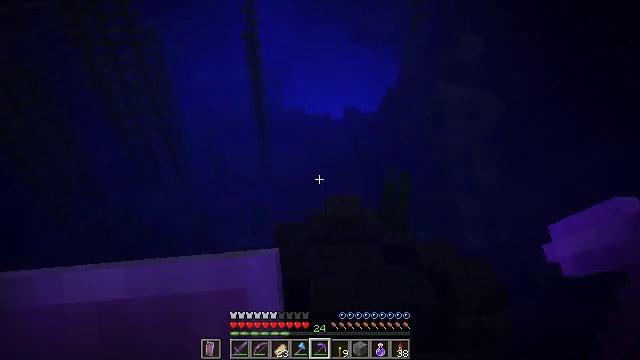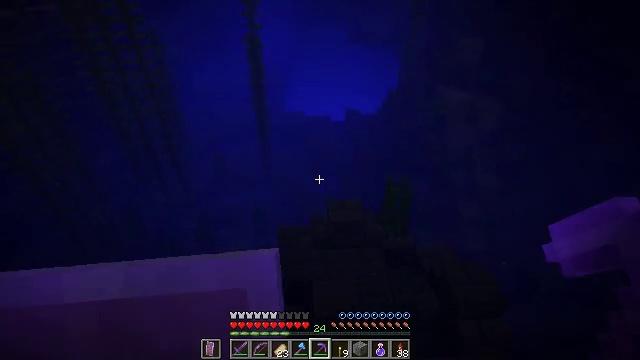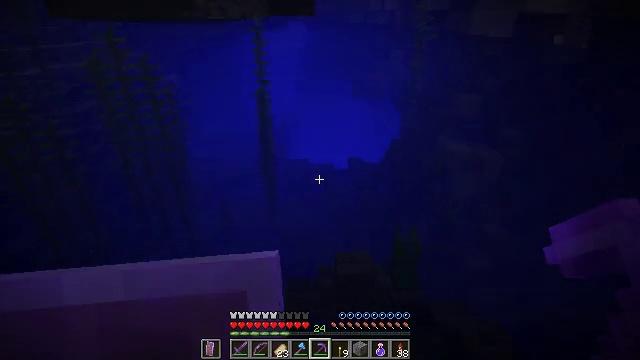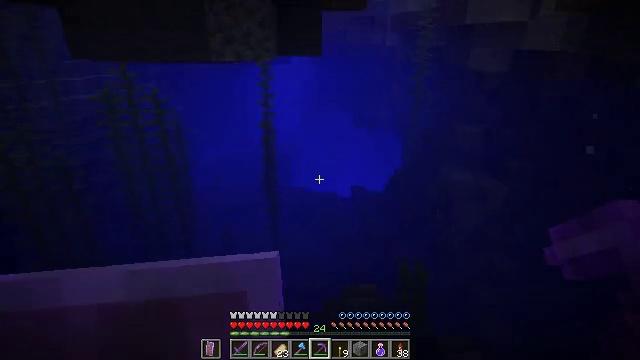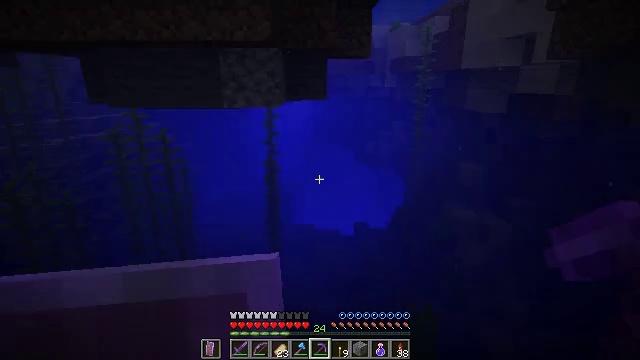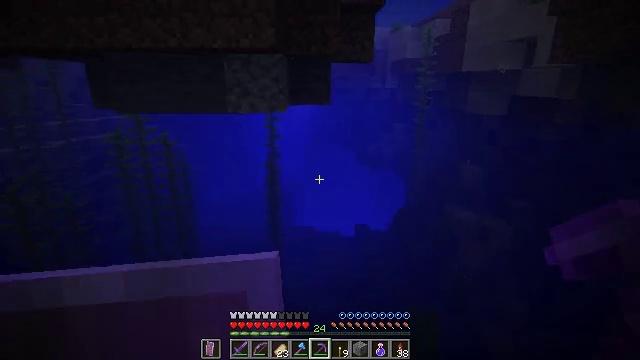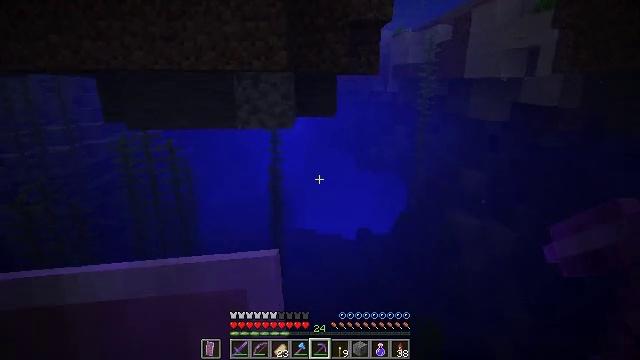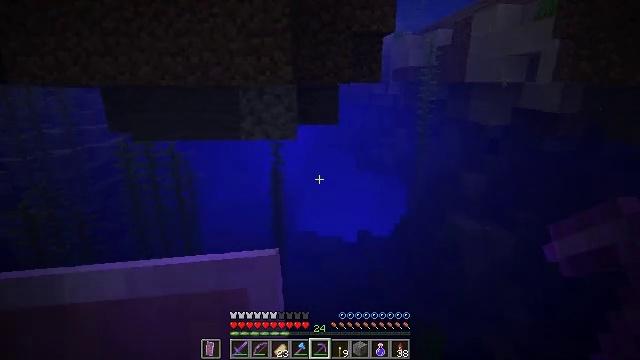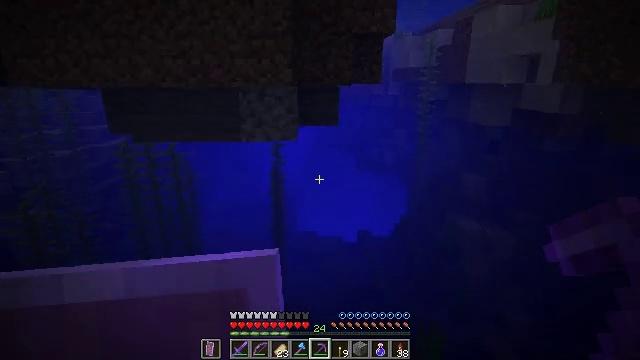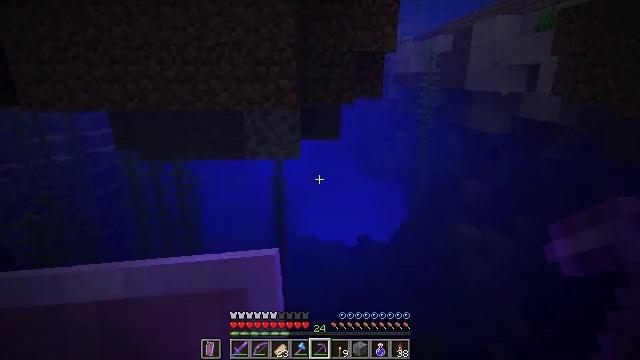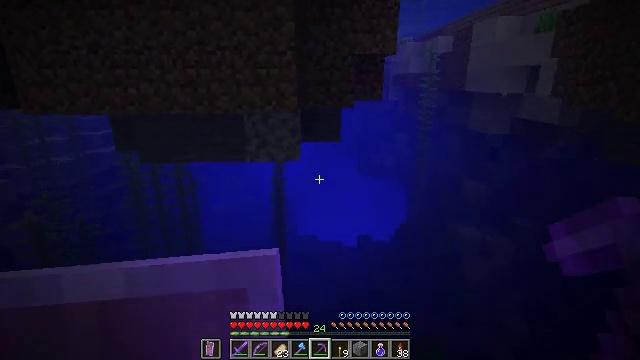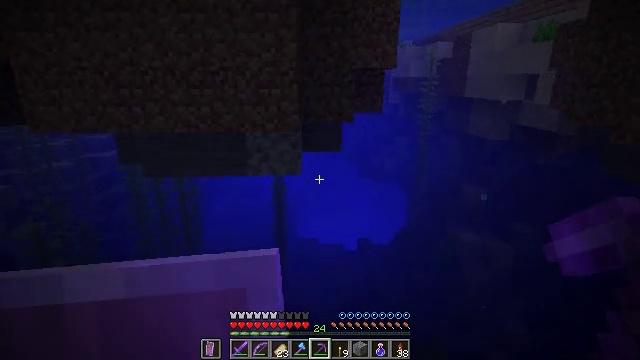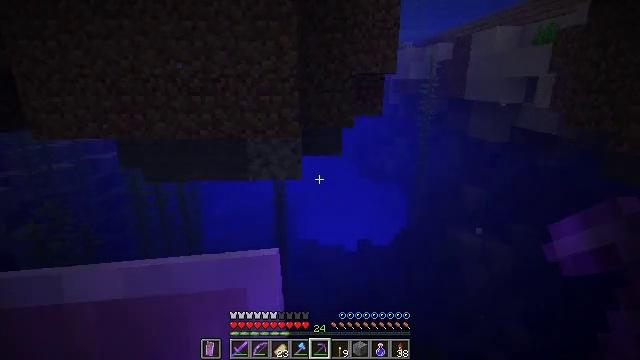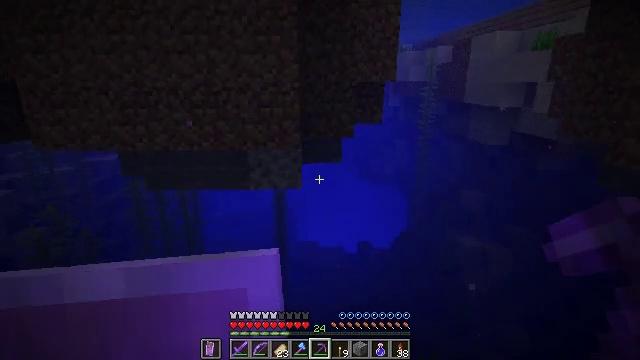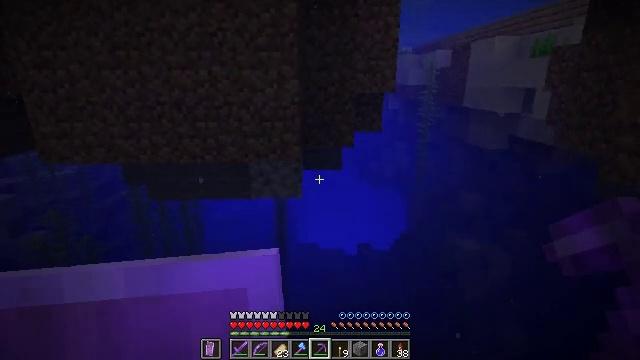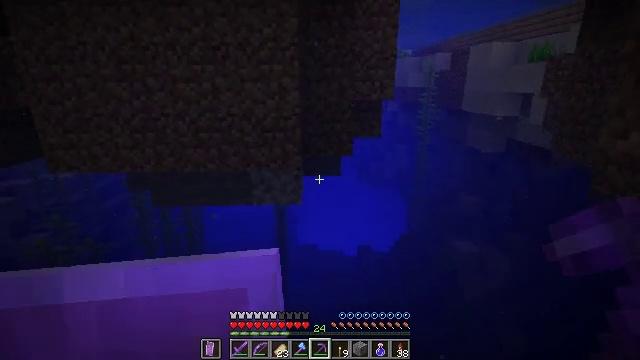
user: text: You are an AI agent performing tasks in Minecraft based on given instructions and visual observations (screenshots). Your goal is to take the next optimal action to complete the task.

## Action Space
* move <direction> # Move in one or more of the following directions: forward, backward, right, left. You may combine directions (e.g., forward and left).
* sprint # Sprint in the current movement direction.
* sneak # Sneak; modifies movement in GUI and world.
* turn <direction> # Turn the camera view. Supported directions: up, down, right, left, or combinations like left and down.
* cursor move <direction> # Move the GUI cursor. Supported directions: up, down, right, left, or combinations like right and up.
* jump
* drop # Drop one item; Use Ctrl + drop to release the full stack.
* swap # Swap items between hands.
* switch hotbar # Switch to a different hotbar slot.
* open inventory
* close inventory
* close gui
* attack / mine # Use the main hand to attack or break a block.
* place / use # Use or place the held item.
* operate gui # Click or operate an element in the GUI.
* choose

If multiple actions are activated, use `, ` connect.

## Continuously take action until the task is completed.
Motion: motion action
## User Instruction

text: Retrieve the white bed for later use.
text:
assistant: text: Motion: move left, jump
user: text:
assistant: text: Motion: move left, turn up, jump
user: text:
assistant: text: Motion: move left, turn up, jump
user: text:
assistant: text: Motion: move left, turn up, jump
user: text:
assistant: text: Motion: jump
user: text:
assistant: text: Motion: jump
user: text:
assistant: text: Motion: jump
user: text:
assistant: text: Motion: jump
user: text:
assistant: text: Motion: jump
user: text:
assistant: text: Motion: jump
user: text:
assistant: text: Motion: jump
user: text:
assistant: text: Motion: jump
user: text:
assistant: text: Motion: jump
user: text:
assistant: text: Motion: move back, jump
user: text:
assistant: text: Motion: move back, jump
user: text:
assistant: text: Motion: move back, jump
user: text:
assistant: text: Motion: move back, jump
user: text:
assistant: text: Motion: move back, jump
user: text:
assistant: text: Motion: jump
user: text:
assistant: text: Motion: jump
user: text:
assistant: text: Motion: jump
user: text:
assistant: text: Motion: jump
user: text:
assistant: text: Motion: jump
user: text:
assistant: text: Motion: jump
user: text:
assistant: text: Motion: jump
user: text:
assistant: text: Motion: jump
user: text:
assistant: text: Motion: jump
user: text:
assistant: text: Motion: jump
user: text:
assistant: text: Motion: jump
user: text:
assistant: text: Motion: jump